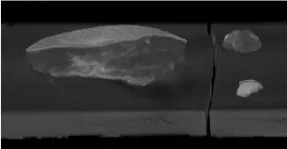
Three dimensional CT reconstruction alone of the three surgical specimens from the left thigh (B).
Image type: radiology (ct)